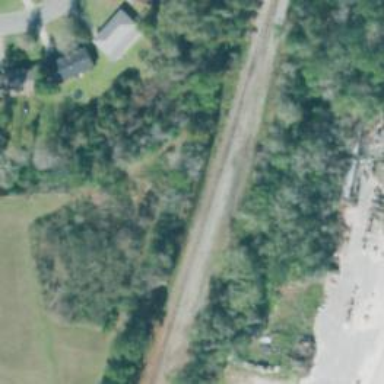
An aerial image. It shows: Disused railway spur.